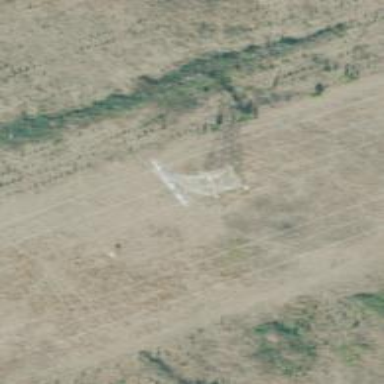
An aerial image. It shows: Lattice structure tower used for power transmission.